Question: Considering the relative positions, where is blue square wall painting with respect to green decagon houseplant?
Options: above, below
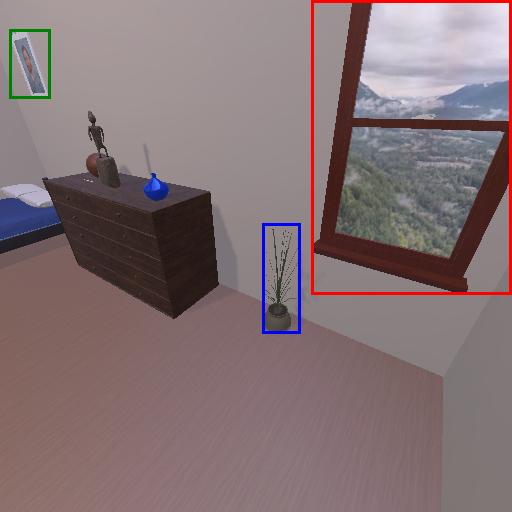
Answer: above